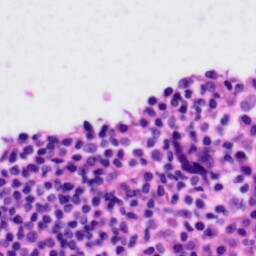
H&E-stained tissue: Tonsil